Interaction volume radius: 5 \u00c5
Interaction volume height: 10 \u00c5
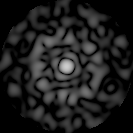
Disorder parameter: 0.8245